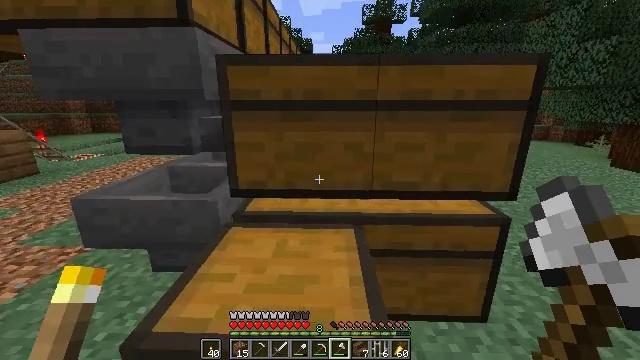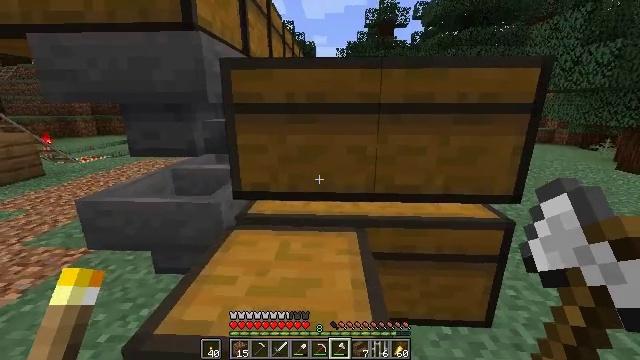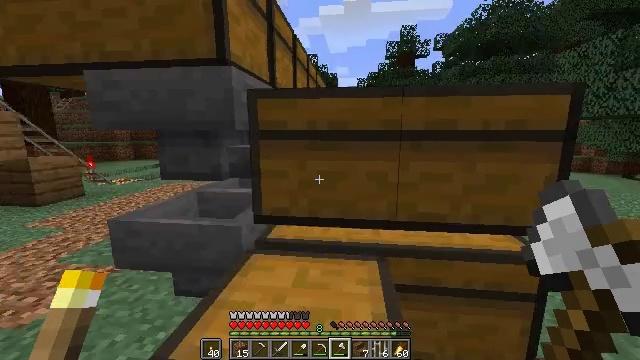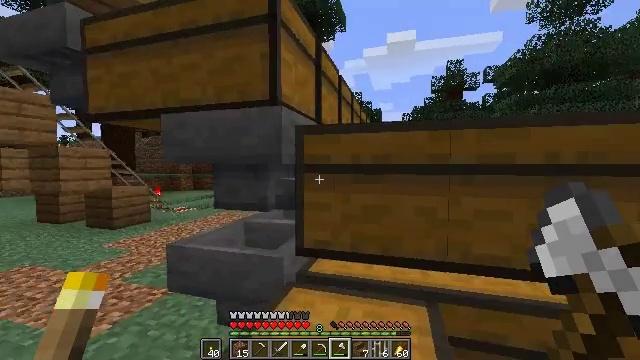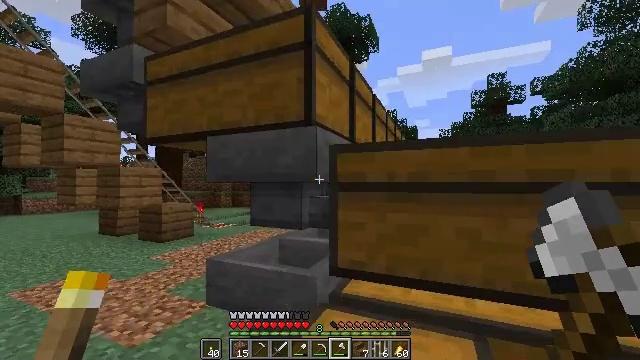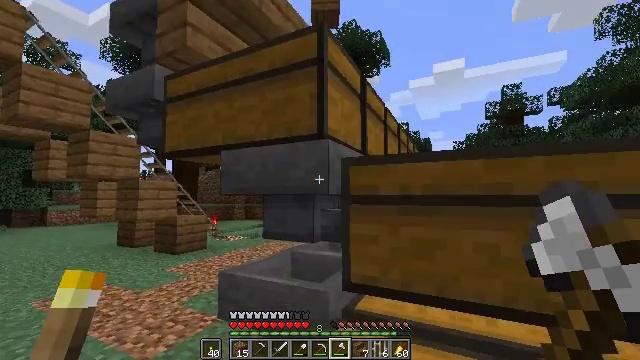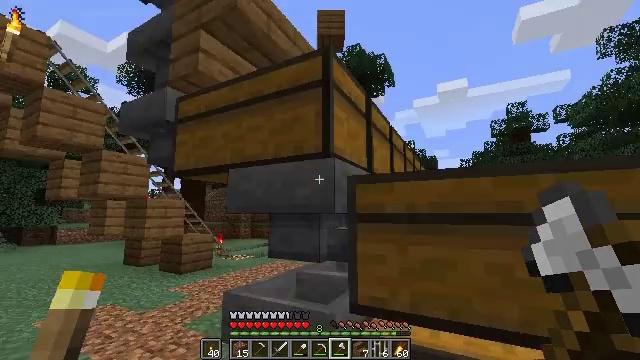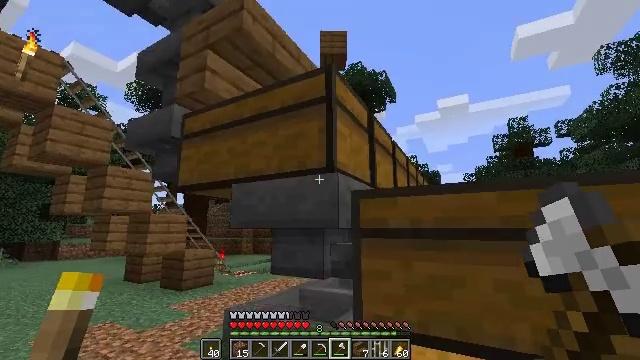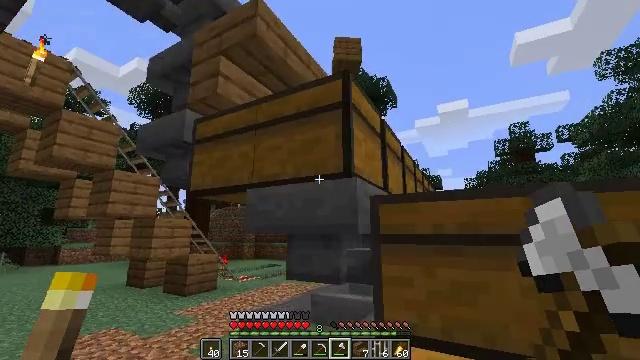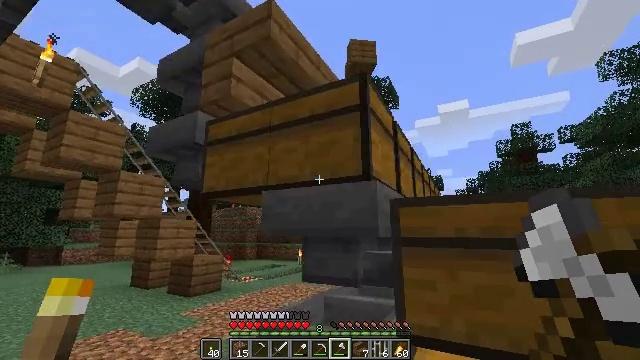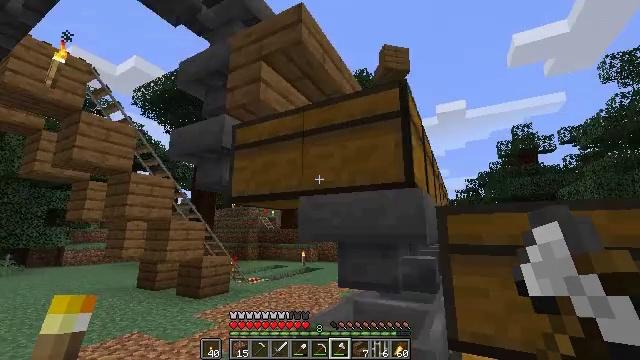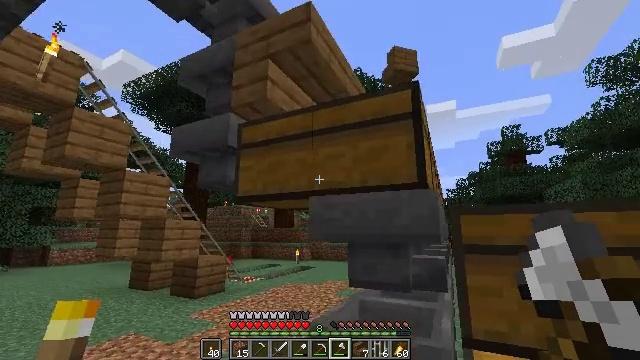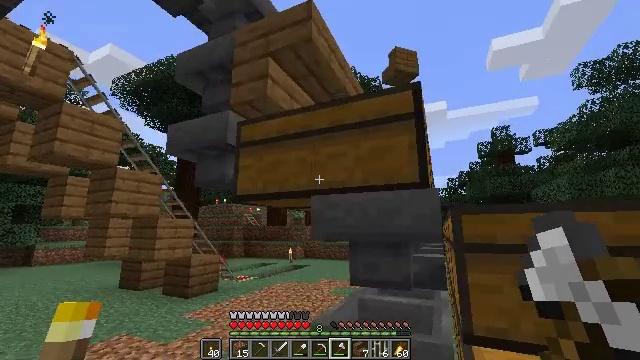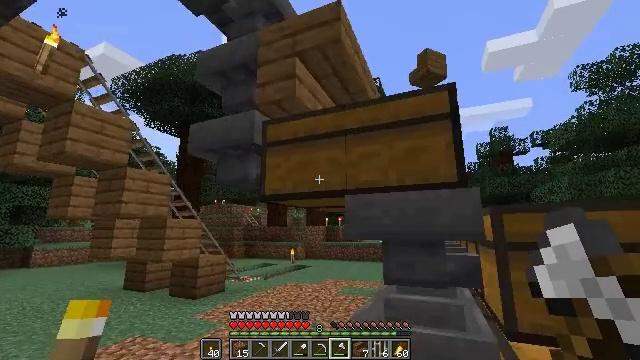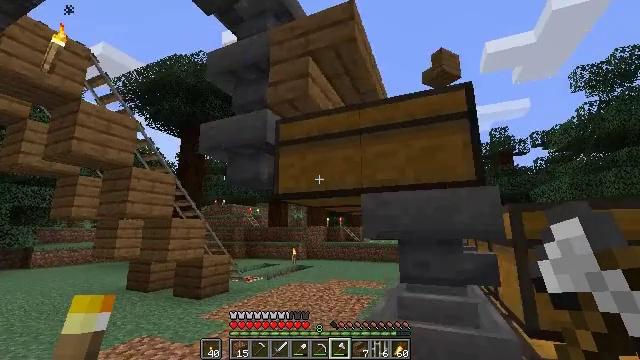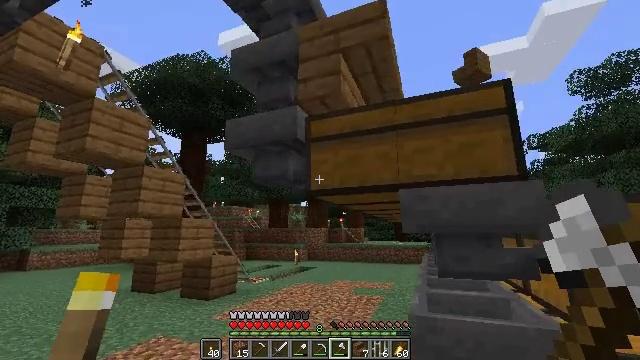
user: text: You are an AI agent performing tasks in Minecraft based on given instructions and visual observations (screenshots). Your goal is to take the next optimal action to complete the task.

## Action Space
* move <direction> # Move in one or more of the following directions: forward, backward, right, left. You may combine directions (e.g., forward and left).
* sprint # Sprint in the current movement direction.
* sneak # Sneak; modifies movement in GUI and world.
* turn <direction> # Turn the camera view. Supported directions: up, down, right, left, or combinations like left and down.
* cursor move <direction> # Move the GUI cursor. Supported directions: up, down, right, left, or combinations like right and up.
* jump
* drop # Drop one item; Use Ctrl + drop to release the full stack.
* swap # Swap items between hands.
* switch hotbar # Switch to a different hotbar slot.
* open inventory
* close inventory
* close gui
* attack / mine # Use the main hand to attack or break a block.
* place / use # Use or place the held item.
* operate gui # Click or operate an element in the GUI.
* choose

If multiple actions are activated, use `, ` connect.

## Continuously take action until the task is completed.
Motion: motion action
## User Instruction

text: Get spruce planks back into your inventory.
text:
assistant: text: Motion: no_op
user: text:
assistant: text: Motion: turn left and up
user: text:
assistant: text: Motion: turn left and up
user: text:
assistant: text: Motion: turn left and up
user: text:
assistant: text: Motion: turn left and up
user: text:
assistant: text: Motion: turn left and up
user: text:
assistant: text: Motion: move left, turn up
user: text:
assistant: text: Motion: move left, turn up
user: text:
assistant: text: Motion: move left
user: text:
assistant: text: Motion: move left
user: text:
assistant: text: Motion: move left, turn right
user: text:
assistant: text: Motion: move left, turn right
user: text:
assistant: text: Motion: move left
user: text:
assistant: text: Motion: move left
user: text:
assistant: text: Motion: move left, turn right
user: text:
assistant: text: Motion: move left
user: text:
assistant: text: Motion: move left, turn up
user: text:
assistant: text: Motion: move left, turn right and up
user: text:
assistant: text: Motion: move left, turn right and up
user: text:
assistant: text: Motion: turn right and up
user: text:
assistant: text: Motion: turn right and up
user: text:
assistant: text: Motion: turn right
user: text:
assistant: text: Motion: turn right
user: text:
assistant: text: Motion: turn right
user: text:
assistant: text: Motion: turn right
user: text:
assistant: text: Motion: turn right
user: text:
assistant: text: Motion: no_op
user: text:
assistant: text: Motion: no_op
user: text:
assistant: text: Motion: turn left and up
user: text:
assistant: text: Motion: turn left and up